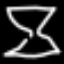
Label: hourglass